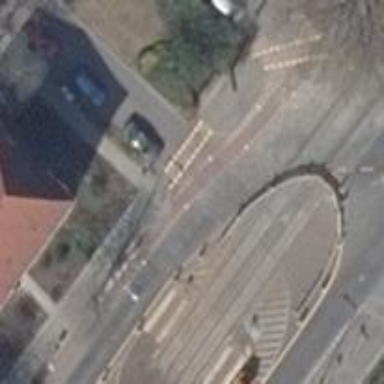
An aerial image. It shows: Footway with surface made of setts.